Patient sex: F
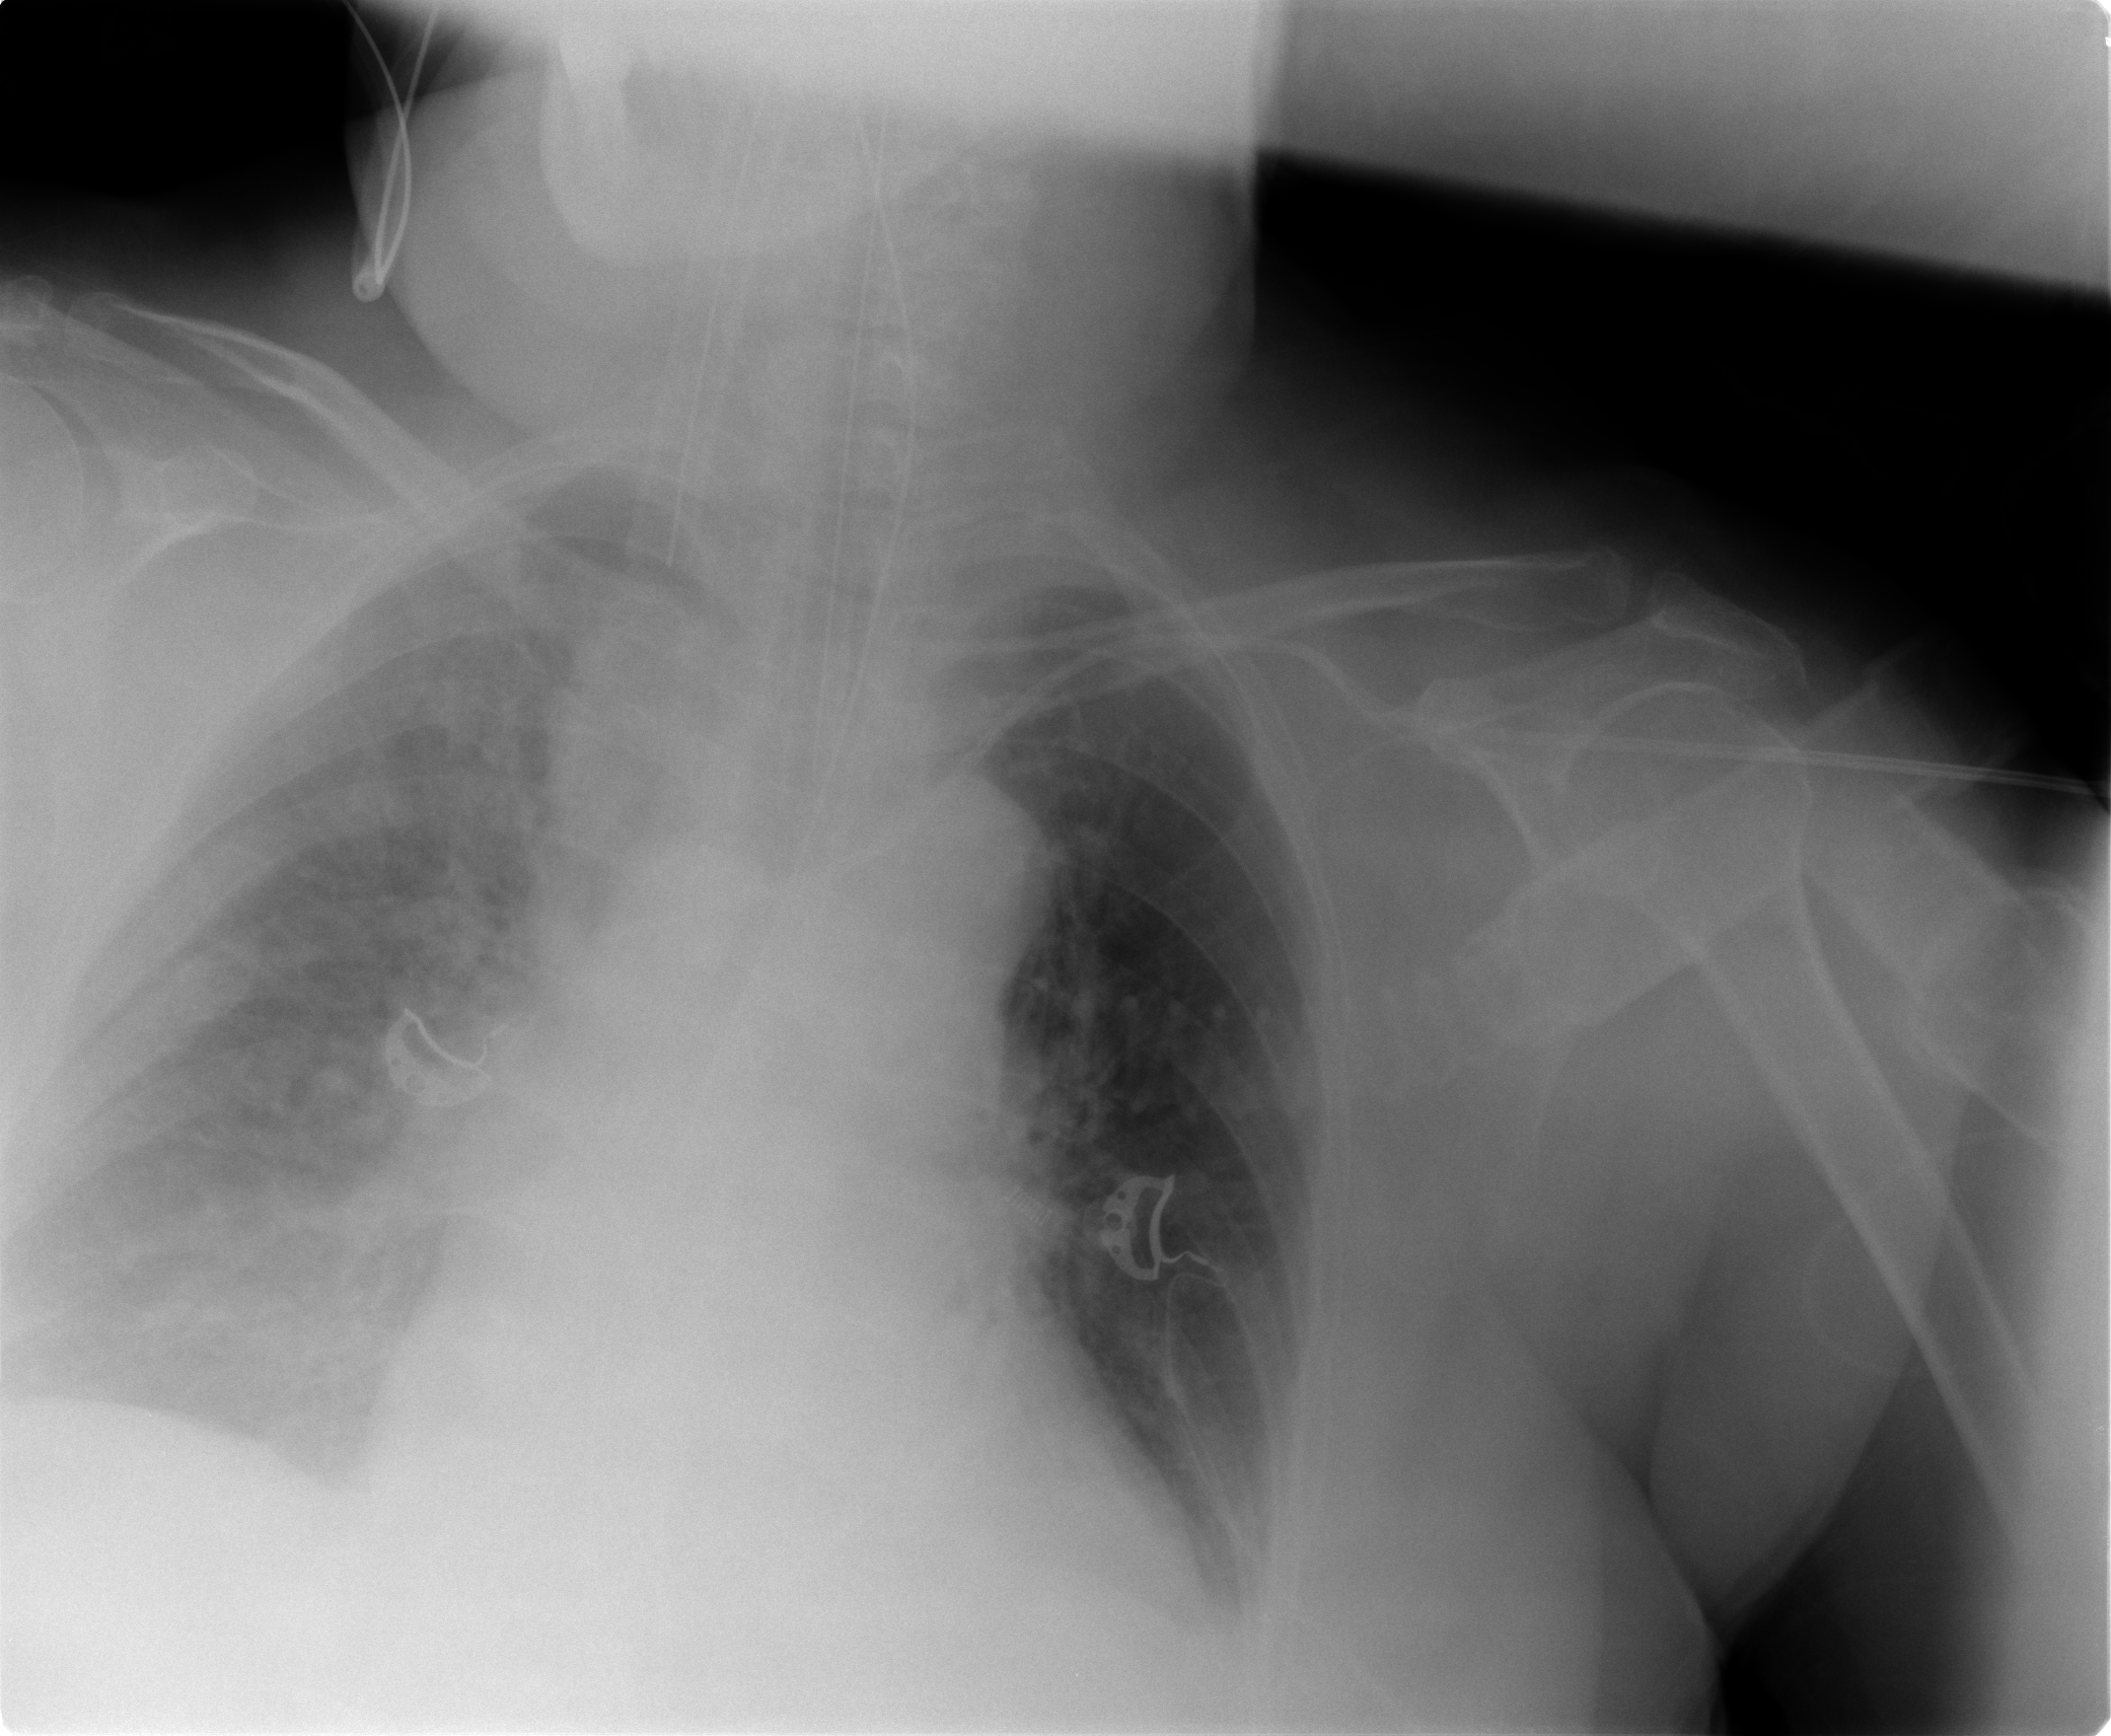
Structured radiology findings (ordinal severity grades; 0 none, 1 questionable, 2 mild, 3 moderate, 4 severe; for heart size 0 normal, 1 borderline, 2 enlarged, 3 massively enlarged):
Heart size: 1
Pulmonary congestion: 2
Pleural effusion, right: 2
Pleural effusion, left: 1
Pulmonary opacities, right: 3
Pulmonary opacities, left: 1
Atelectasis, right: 2
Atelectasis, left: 2